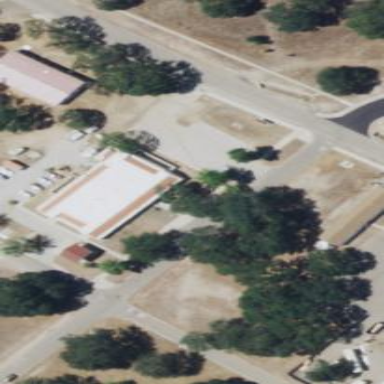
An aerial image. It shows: Clinic building offering healthcare services.